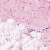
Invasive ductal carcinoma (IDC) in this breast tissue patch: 0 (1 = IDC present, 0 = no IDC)